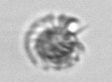
Label: coccolithophorid